Question: Text inside the 'p' should start in the same line with the 'h3' element just like in the image bellow, but without using 'margin' or 'padding'. Any solution for this?

'''
.inner h1, h3{
display: inline-block;
vertical-align: text-bottom;
}
'''
'''
<div class="inner">
<h1>1.</h1> <h3>Download app</h3> <h3>Free</h3>
<p> Some text here Some text here Some text here</p>
<p> Some text here Some text here Some text here</p>
</div>
'''
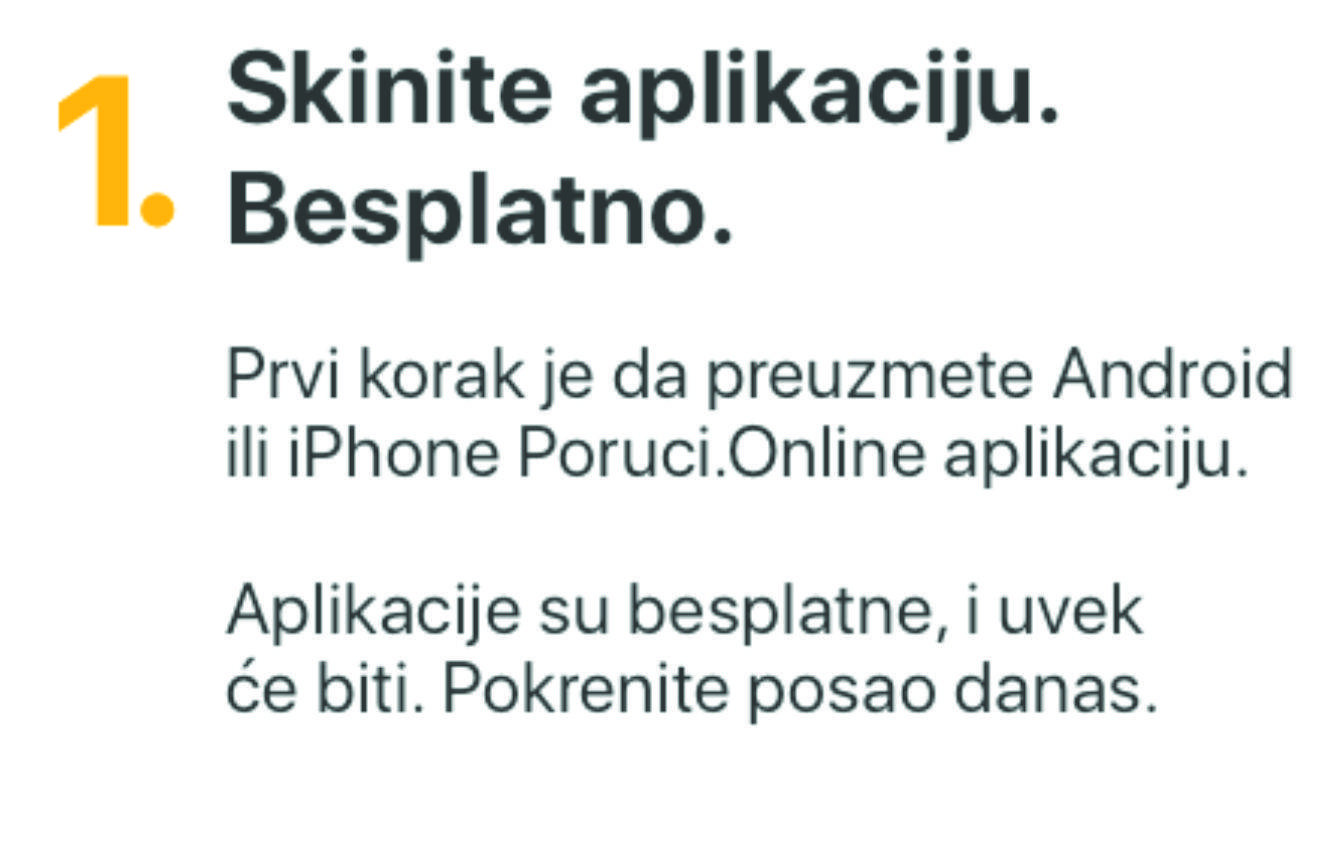
Answer: You may simply use 'ol' list for this :
'''
<ol>
<li>
<h3>Download app<br/>Free</h3>
<p> Some text here Some text here Some text here<br/>Some text here Some text here Some text here</p>
</li>
</ol>
'''